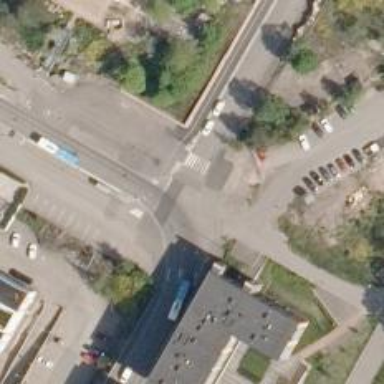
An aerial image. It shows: Tram level crossing on the railway.